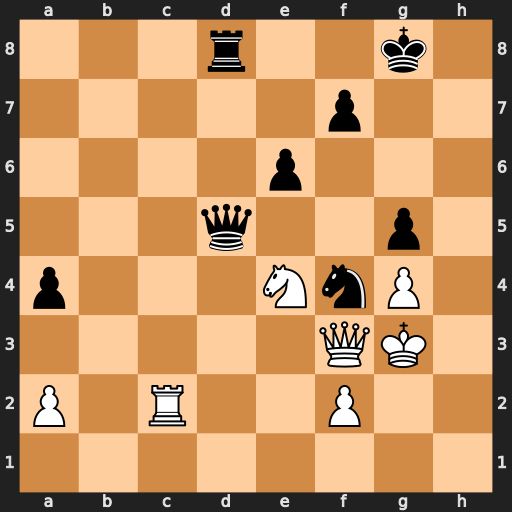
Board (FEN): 3r2k1/5p2/4p3/3q2p1/p3NnP1/5QK1/P1R2P2/8
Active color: w
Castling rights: -
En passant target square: -
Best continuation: Nf6+ Kg7 Nxd5